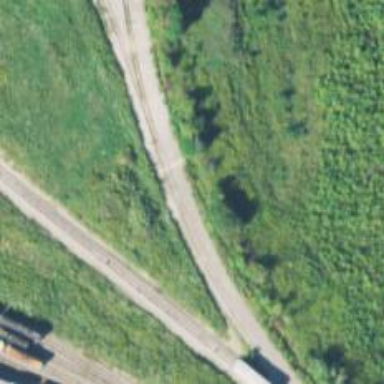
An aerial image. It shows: Railway yard in service.